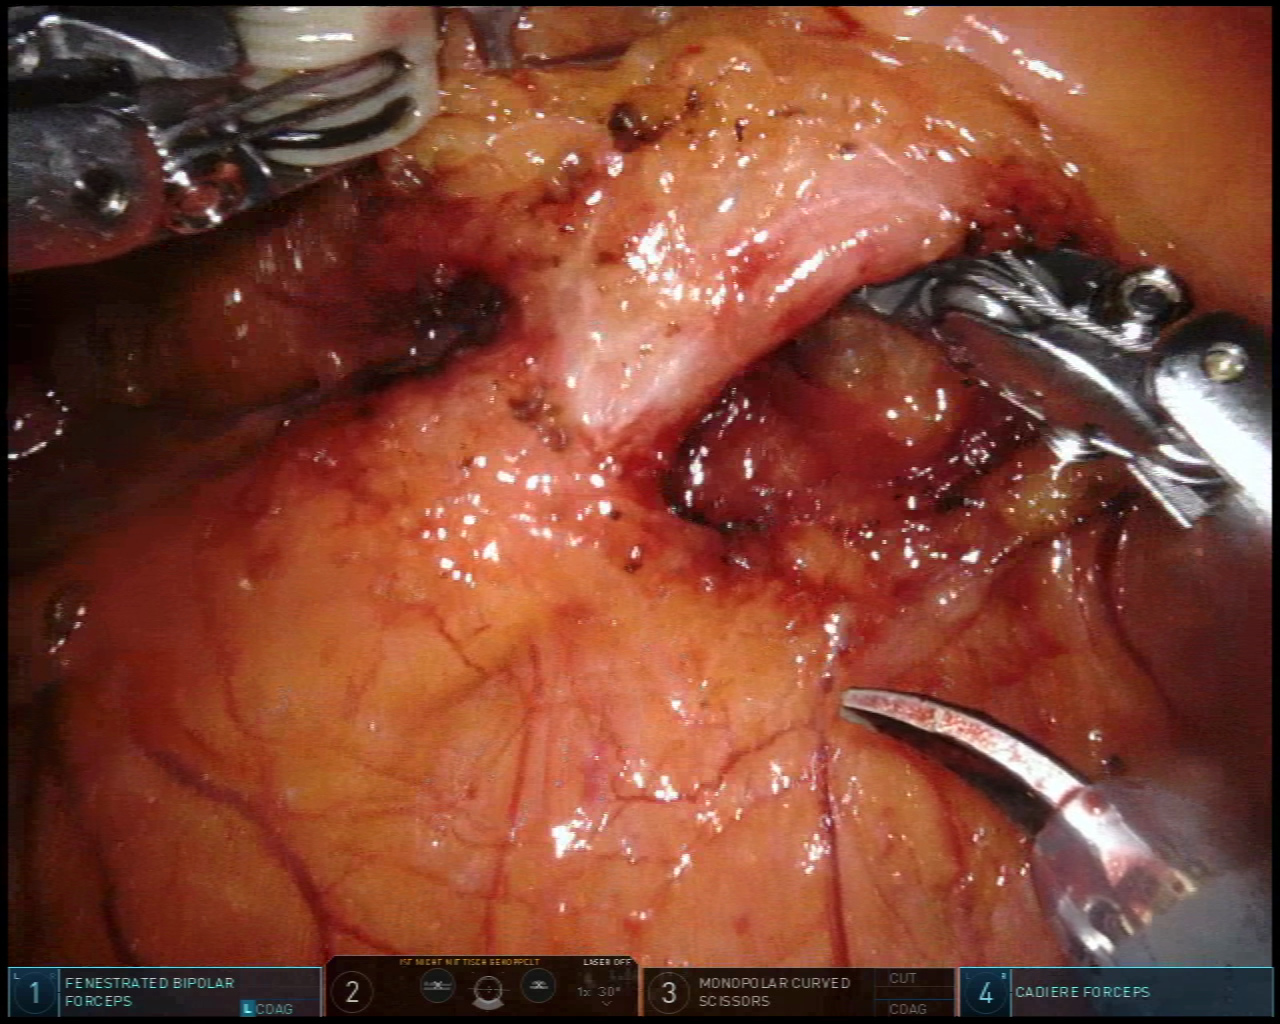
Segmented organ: inferior_mesenteric_artery
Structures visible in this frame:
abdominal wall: no
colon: no
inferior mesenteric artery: yes
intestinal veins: no
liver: no
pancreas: no
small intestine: no
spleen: no
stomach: no
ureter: no
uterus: no
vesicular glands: no